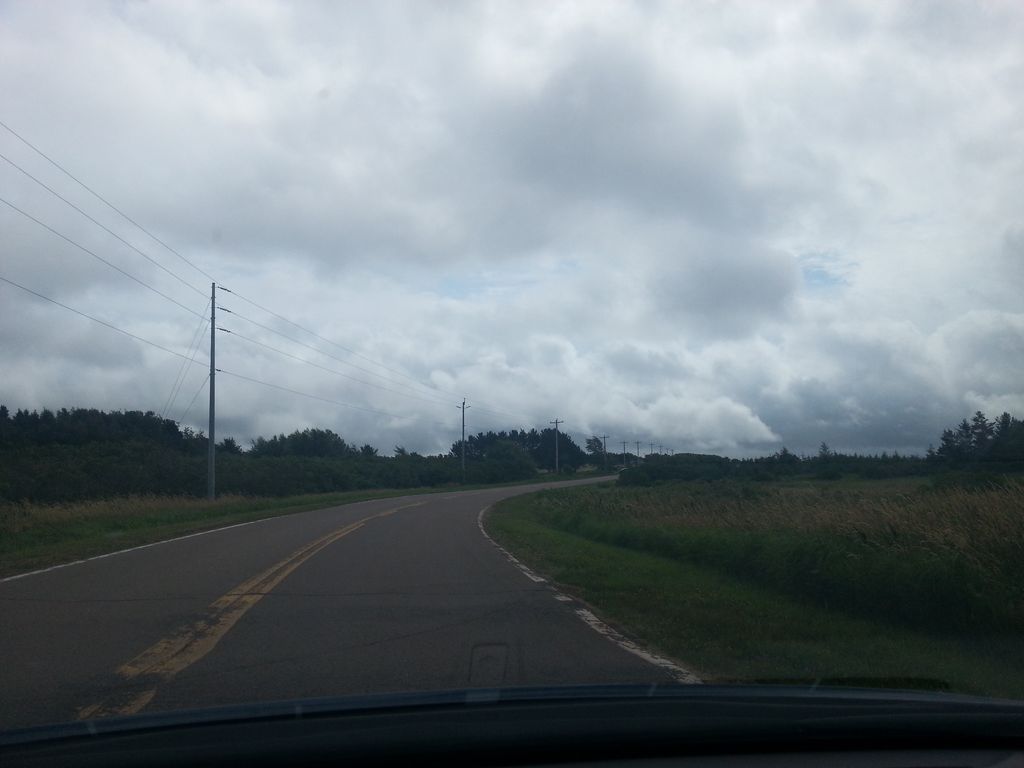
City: charlottetown